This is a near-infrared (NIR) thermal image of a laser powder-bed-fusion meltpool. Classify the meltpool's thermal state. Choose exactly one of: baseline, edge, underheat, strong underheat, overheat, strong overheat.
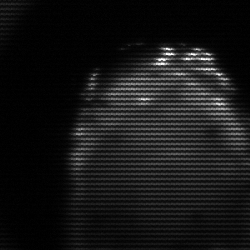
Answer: edge